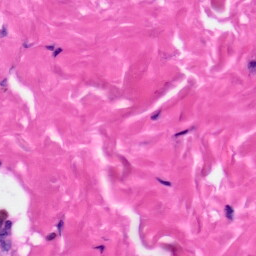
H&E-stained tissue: Skin